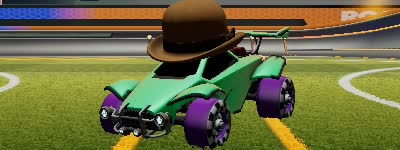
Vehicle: octane